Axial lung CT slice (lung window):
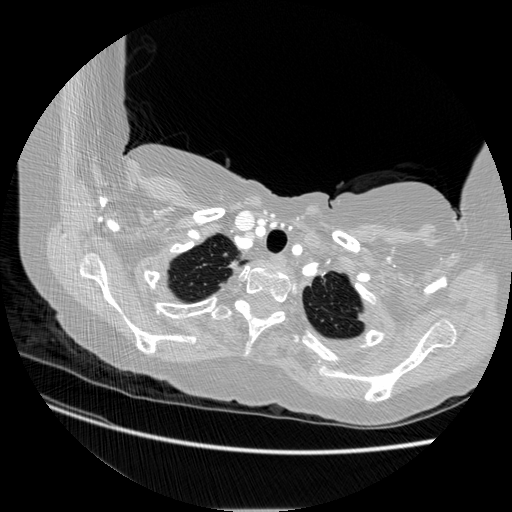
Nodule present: no